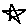
Label: star